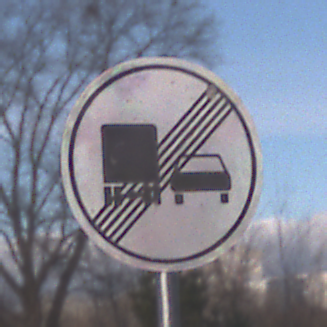
Verkehrszeichen: EndeUeberholverbotKraftfahrzeuge
Umgebung: Outdoor, Nature
Tageszeit: MorningAfternoon
Wetter: PartlyCloudy
Licht: Natural
Jahreszeit: NotSpecified
Kontrast: HighContrast